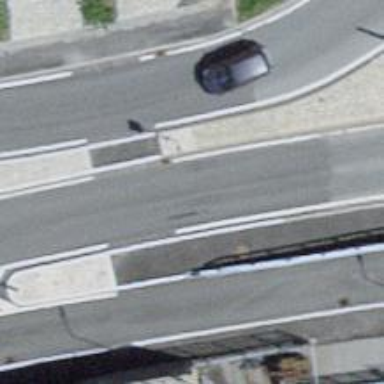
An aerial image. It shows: Uncontrolled zebra crossing with pedestrian island.